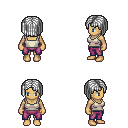
a pixel art fantasy rpg character, female body template, human, tanned skin, white pirate shirt, magenta pants, white pageboy hairstyle, four views (front, back, left, right), 2x2 character sprite sheet, small pixel art, hard edges, no anti-aliasing